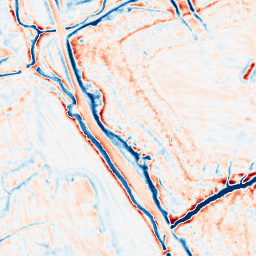
Category: edge_preserving
Decomposition family: bilateral
Decomposition parameters: d: 15
sigma_color: 75
sigma_space: 100
Upsampling method: bspline
Upsampling parameters: scale: 4
Upsampling scale: 4